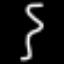
Label: squiggle